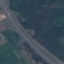
Label: Highway